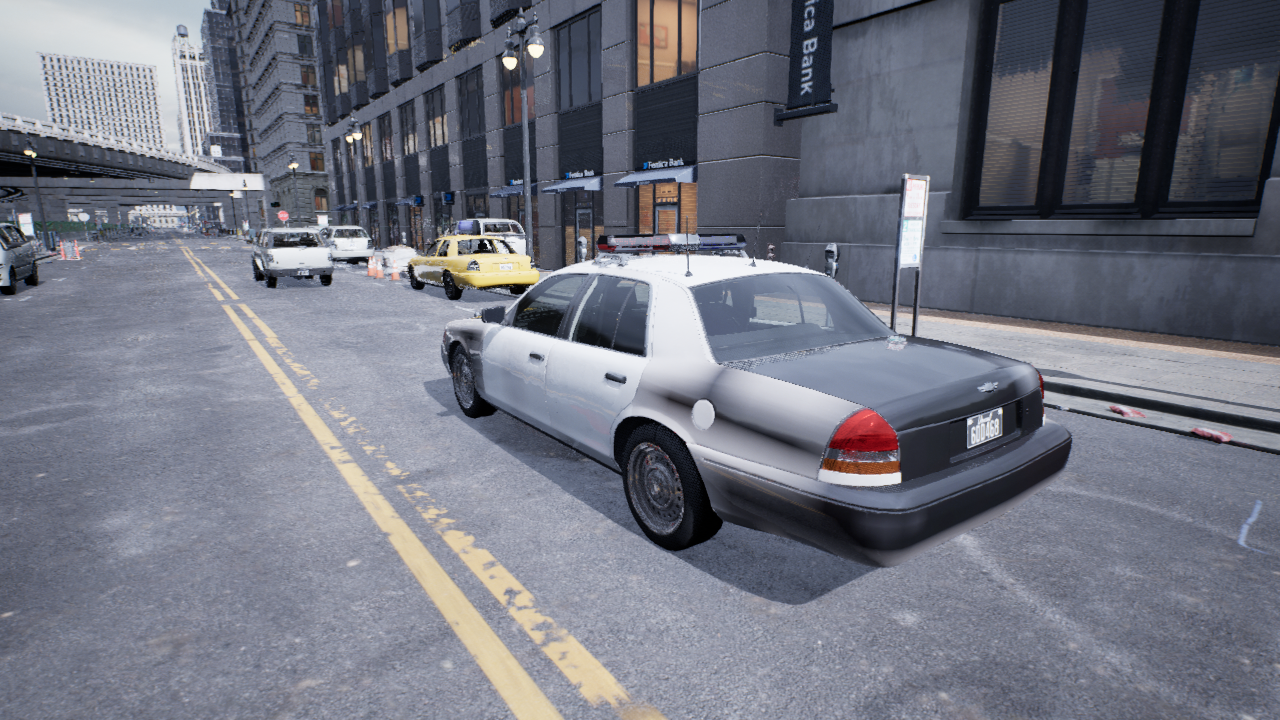
Venue: downtown
Lighting: overcast
Vehicle rig: sedan